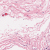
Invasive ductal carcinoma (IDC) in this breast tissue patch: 1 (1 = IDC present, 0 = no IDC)